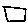
Label: square